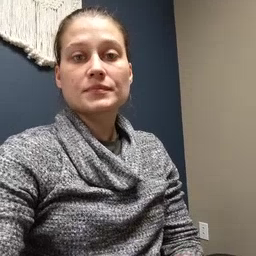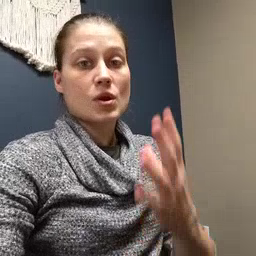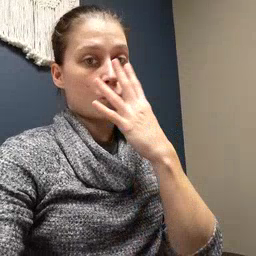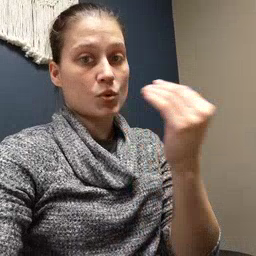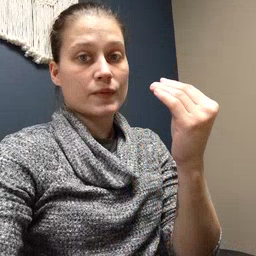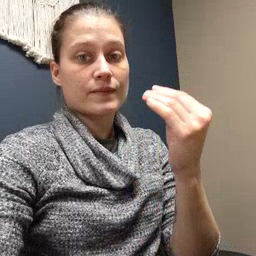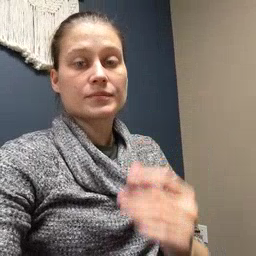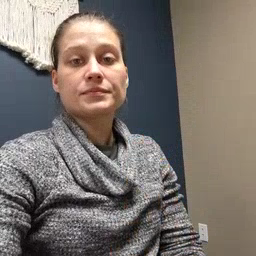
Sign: wolf